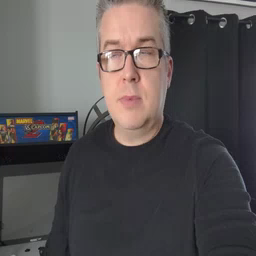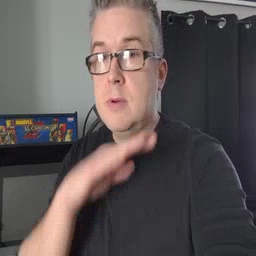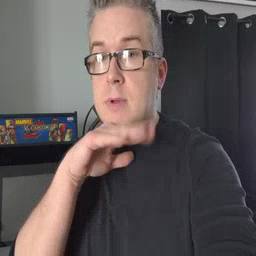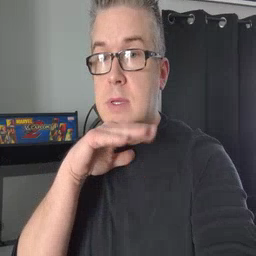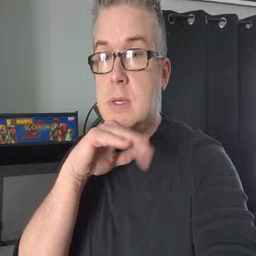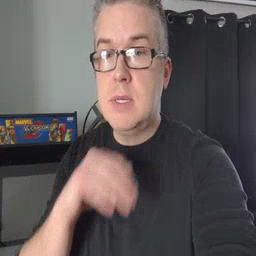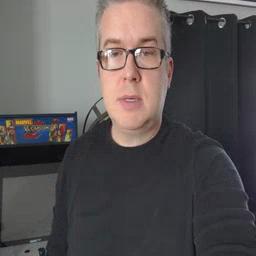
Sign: pig